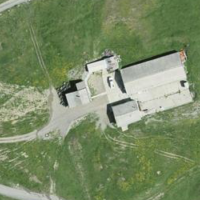
EUNIS habitat code: 23
Species observed at this site:
Pulmonaria officinalis